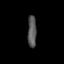
Tissue: prostate
Cell type: Fibroblasts
Senescence score: 0.7527
Nuclear area (px): 267
Mean DAPI intensity: 88.906